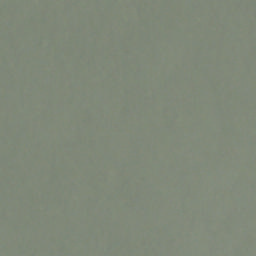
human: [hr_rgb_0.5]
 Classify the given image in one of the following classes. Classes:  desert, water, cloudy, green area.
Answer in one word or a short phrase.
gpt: cloudy